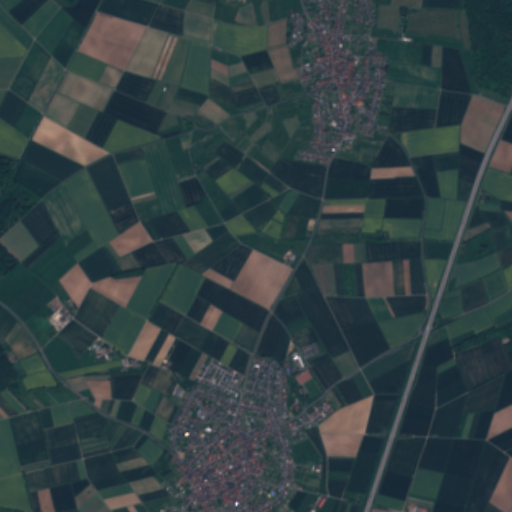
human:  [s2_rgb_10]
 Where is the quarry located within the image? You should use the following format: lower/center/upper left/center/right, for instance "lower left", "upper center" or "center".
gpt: The quarry is located in the upper center of the image.
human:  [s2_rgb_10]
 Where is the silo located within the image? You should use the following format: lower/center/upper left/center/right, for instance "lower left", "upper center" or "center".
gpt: The silo is located in the lower left of the image.
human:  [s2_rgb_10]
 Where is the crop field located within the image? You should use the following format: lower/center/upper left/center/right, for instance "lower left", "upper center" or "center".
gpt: There is no crop field in the image.